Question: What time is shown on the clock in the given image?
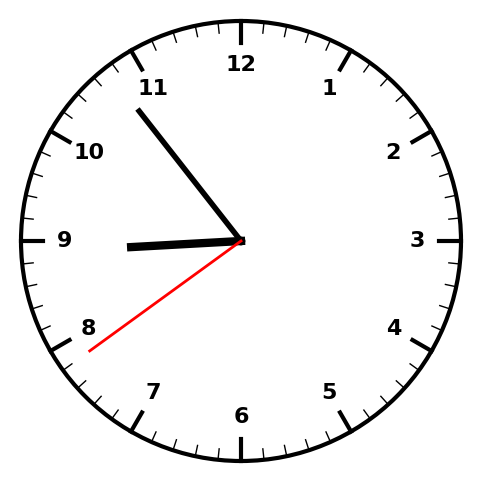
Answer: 08:53:39